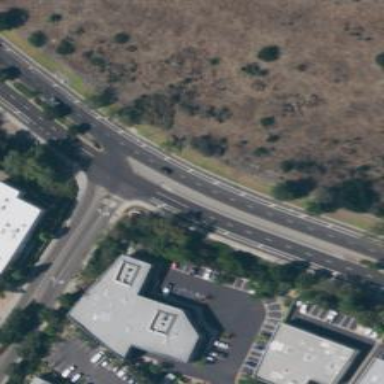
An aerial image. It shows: Stop road.